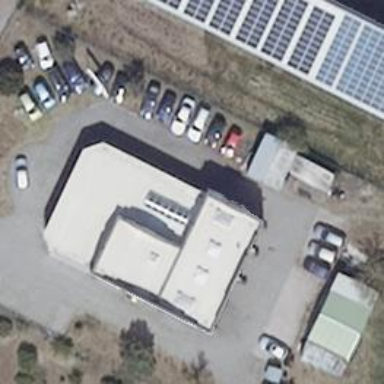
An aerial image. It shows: Car shop.